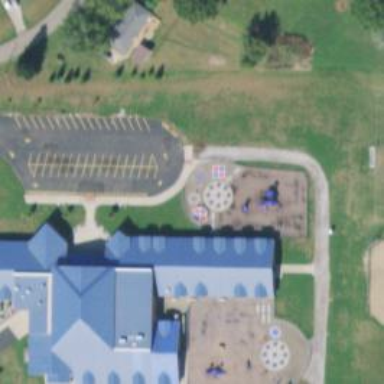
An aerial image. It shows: Playground with roundabout.